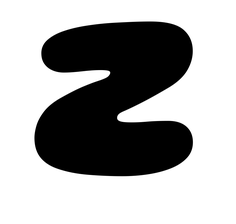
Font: Gluten_Black